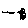
Label: bird